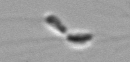
Label: Dinobryon